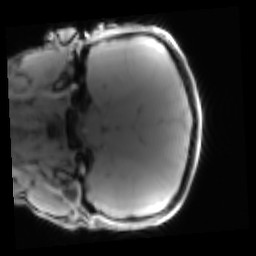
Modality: PDw
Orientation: coronal
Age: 15
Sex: male
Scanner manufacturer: siemens
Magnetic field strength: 3 T
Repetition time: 0.25 s
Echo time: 0.00103 s